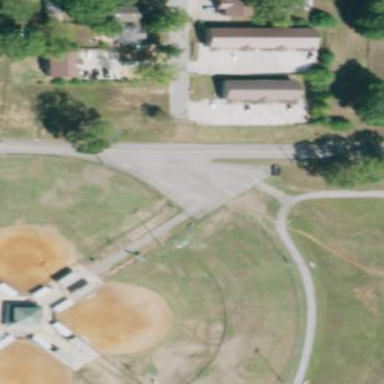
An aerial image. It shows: Softball pitch for leisure land activities.